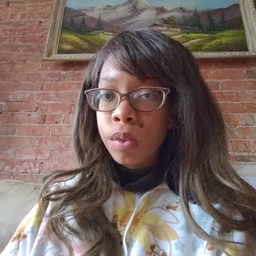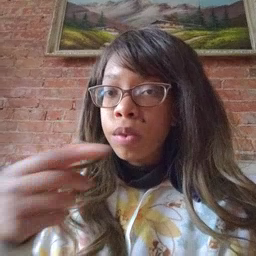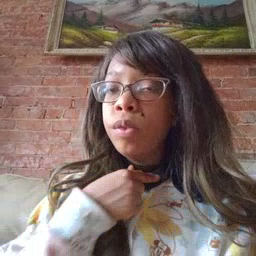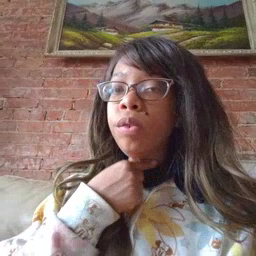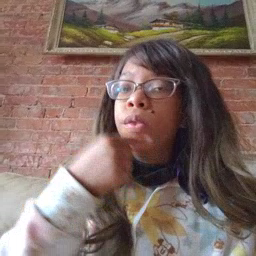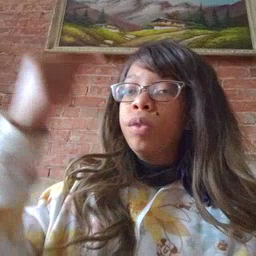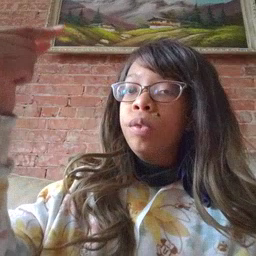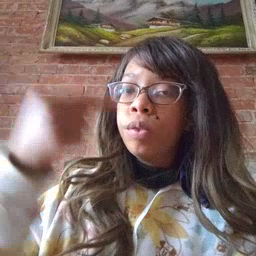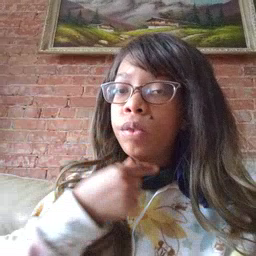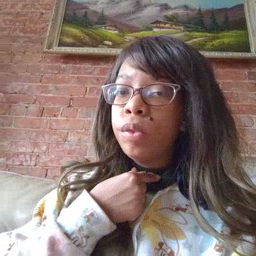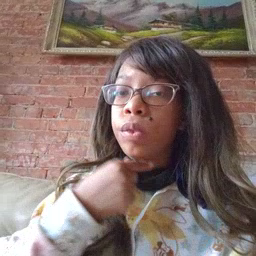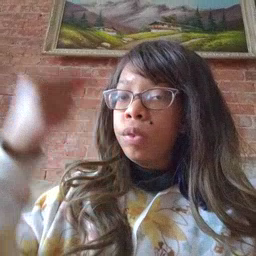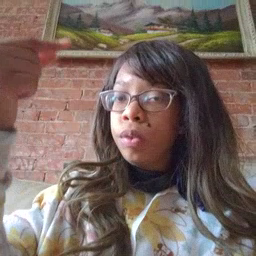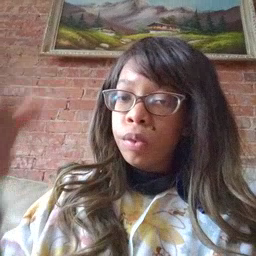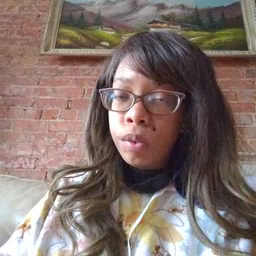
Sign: giraffe